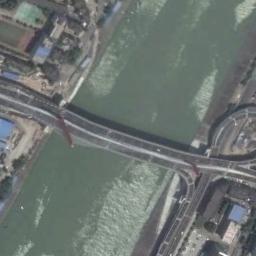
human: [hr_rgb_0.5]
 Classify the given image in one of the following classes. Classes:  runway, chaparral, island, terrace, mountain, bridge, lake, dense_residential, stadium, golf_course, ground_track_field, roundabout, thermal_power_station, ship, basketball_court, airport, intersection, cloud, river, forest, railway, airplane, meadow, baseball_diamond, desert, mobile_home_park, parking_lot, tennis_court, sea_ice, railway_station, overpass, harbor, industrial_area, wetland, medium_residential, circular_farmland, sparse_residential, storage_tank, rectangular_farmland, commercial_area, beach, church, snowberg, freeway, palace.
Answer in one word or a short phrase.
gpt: bridge